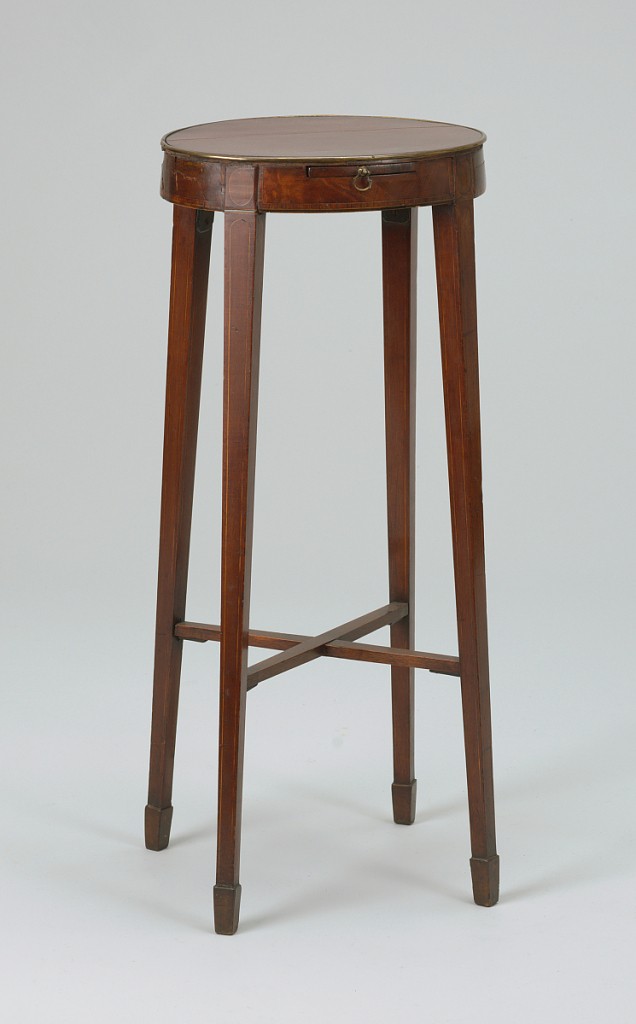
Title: Urn stand
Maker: George Hepplewhite, 1786
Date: ca. 1800
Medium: Mahogany, satinwood, rosewood and harewood; pine frame of top; brass mounting
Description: Oval top edged with brass strip inlaid; rectangular slide with small brass handles. Square tapering legs splayed outward, ending in spade feet joined by X-frame stretchers. Legs have stainwood line inlay; frieze has satinwood line inlay, crossbanding of harewood, and small medallions of harewood inlaid above each leg. (Stretchers possibly replaced?)